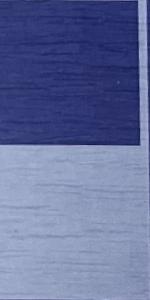
Label: Empty